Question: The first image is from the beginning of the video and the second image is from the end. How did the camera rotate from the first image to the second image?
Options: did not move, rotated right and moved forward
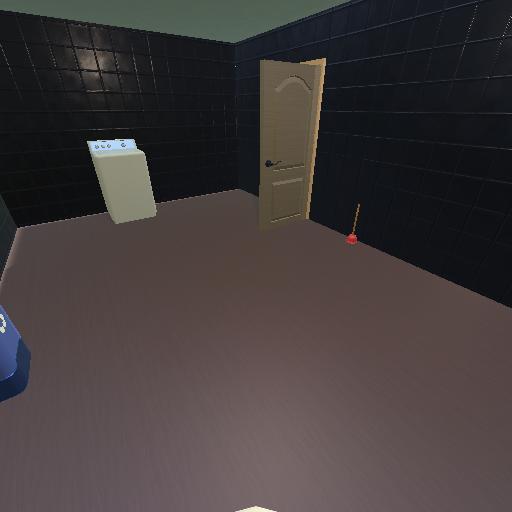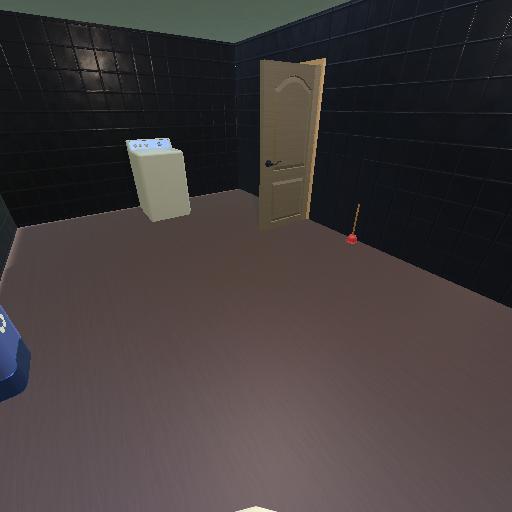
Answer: did not move